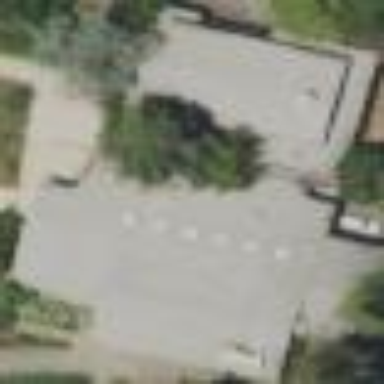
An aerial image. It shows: Community center building.